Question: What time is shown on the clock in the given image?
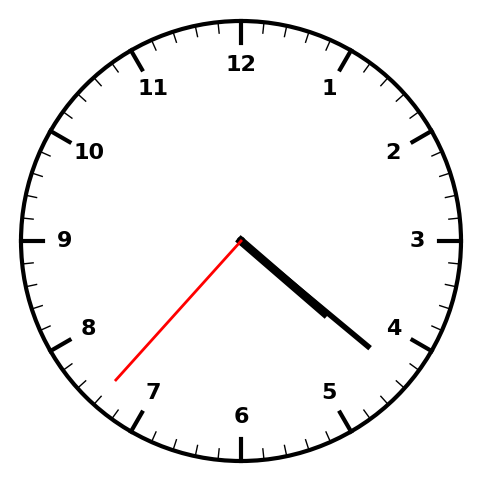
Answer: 04:21:37